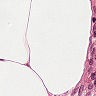
Metastatic tissue present: no